Field crop: maize
Growth stage: 2
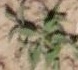
Species: atriplex